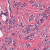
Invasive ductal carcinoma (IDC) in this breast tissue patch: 1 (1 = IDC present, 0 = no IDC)